Question: So as the title says, I want to put two divs right next to each other, and have the left one expand if the window is expanded, while the right one stays at a constant width.
Here is what I've got so far:
'''
<body>
<div id="content" style="background-color: red">
<div id="left" style="margin-right: 100px; background-color: blue">
This</br>is</br>left.
</div>
<div id="right" style="float: right; width: 100px; height: 100px; background-color: green">
This</br>is</br>right.
</div>
<div style="clear:both"></div>
</div>
</bod>
'''
Which produces this:

Ideally, the green square and blue square should have their tops aligned with each other. One solution I found was putting a negative margin-top setting on the green div, which works... but only as long as the blue div never changes in height. Unfortunately, the blue div can in fact change height in my situation.
Any ideas on how I'd fix this? I'm having some difficulty understanding the intricacies of CSS positioning :(
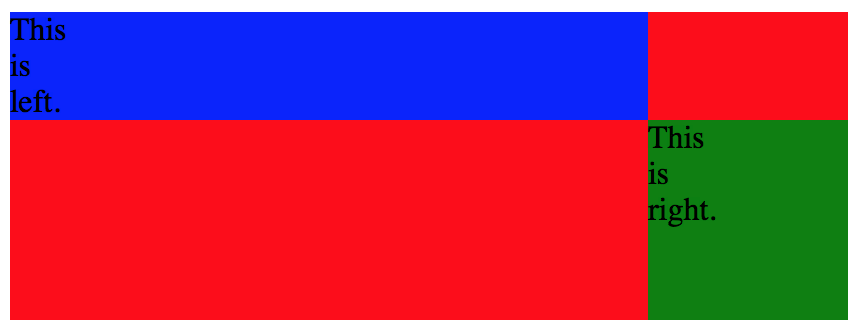
Answer: If you can use 'position:absolute', you can do something like this:
'''
<div class="left">This is the left box.</div>
<div class="right">This is the right box.</div>
'''
And the CSS:
'''
.left {
position: absolute;
left: 0px;
right: 100px;
}
.right {
position: absolute;
right: 0px;
width: 100px;
}
'''
<URL>